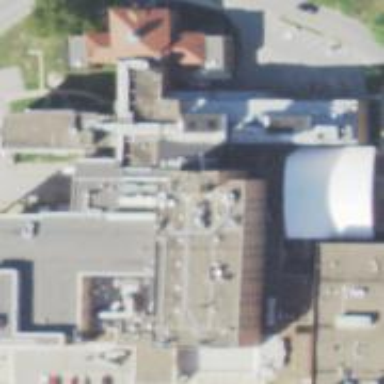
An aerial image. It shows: Hospital building.